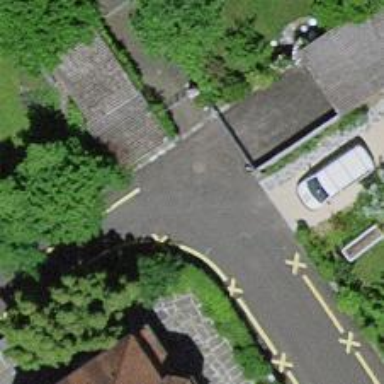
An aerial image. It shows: Living street.